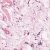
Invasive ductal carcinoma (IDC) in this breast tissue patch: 0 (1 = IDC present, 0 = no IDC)